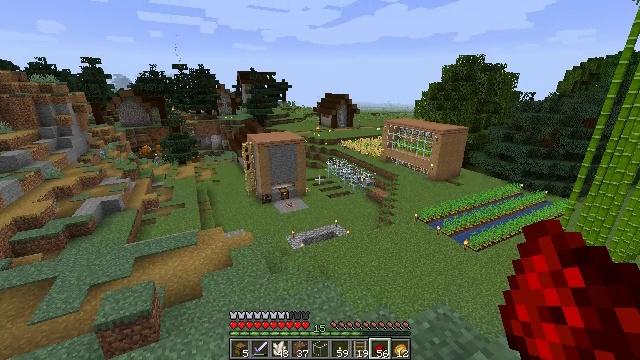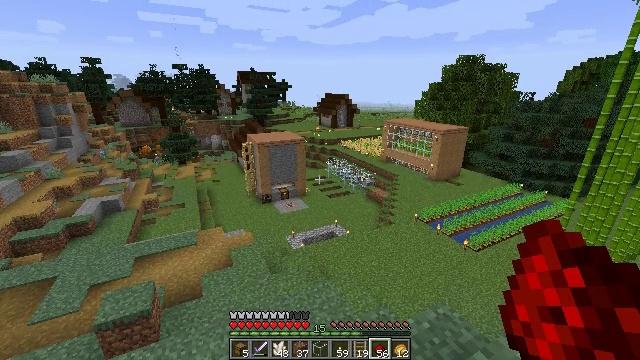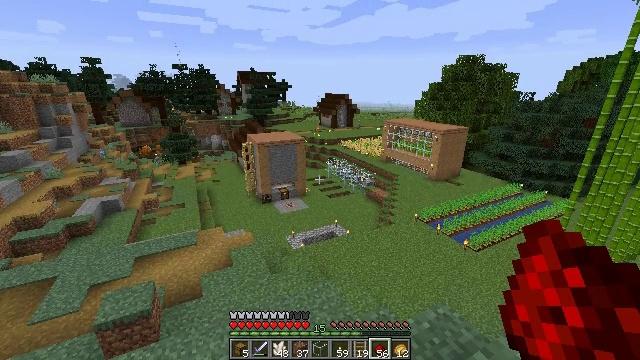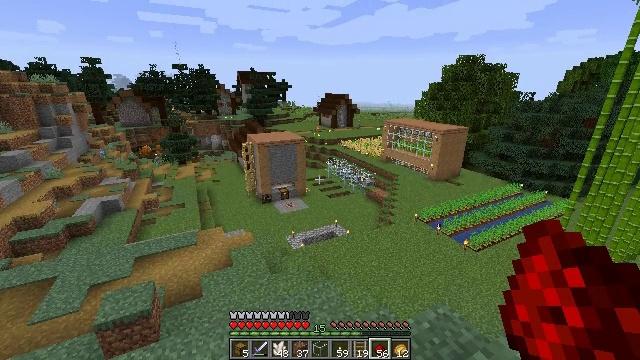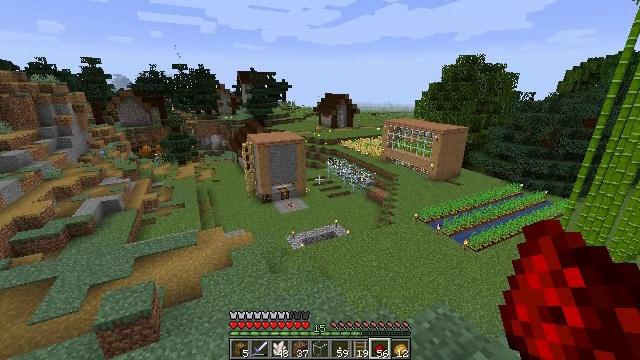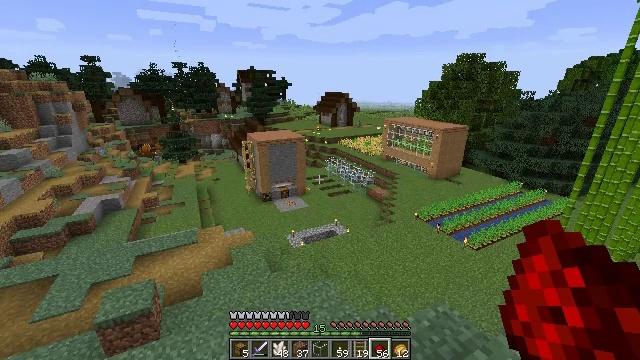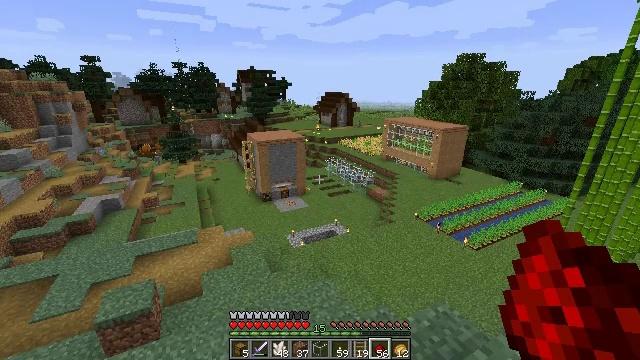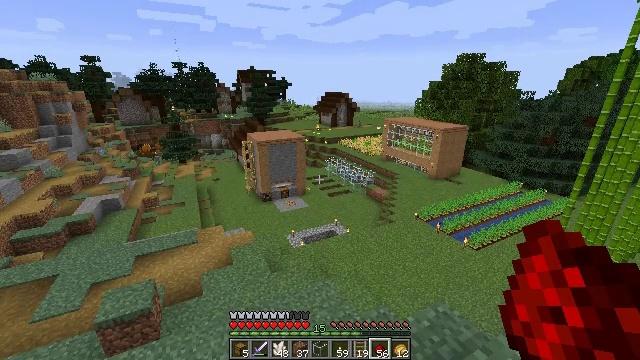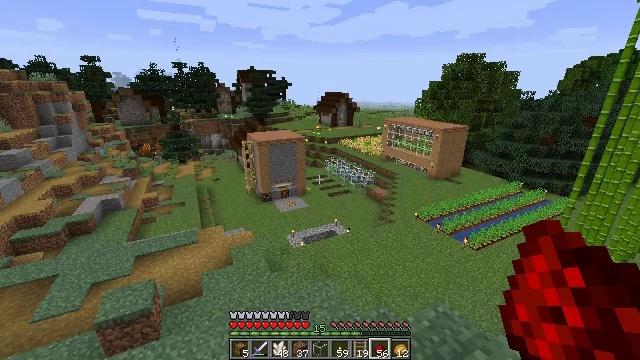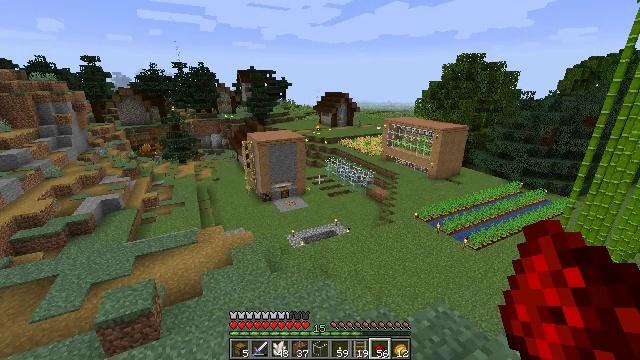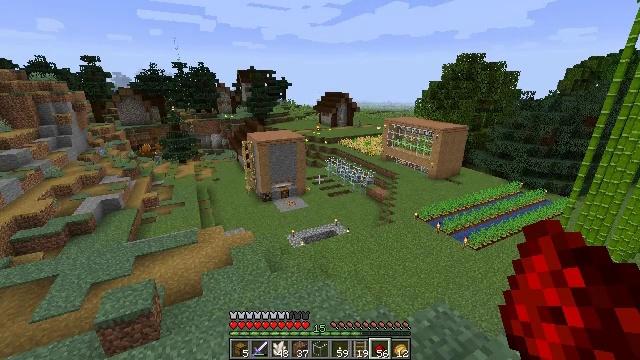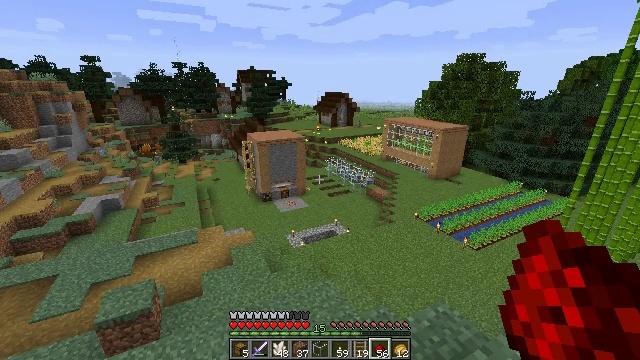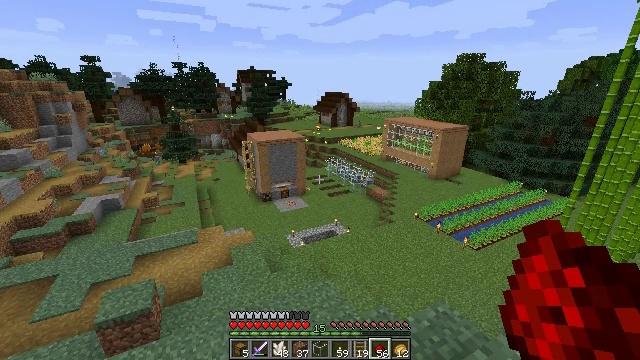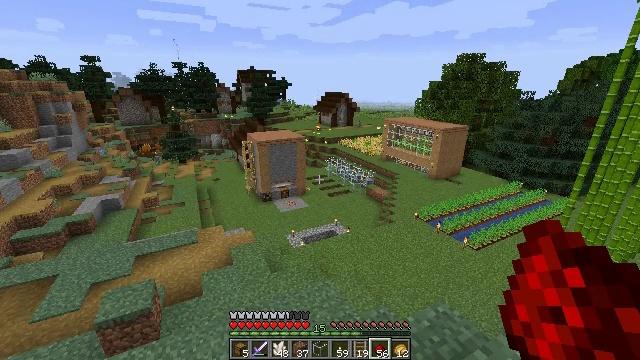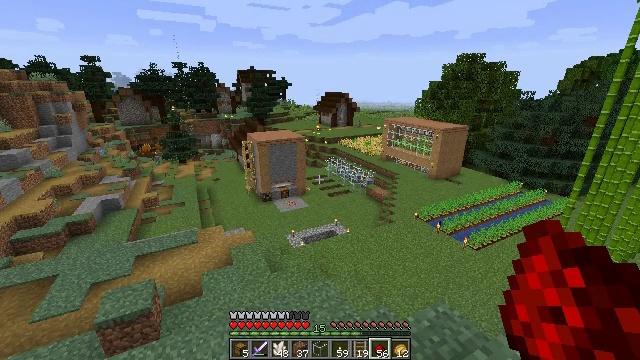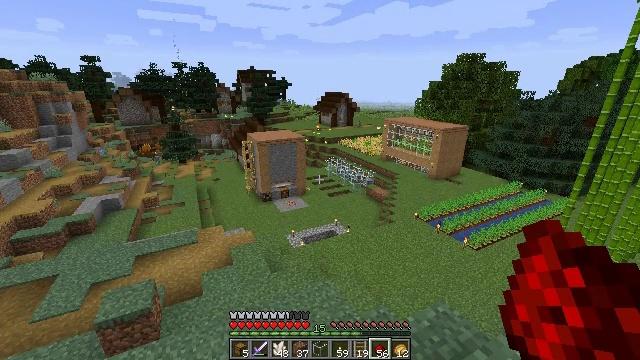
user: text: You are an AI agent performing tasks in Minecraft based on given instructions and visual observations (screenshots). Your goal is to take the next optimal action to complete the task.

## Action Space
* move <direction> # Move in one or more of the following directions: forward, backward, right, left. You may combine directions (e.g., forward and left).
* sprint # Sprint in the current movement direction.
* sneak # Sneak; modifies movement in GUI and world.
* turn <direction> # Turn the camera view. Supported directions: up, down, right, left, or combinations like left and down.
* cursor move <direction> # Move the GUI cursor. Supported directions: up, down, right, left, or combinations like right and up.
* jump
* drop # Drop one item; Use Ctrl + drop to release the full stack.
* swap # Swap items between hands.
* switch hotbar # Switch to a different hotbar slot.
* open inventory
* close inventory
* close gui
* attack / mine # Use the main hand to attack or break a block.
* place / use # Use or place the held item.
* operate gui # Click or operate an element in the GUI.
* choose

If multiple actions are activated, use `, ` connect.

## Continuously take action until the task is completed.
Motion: motion action
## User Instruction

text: Convert materials to black dye.
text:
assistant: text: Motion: no_op
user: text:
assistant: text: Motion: no_op
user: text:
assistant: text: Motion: no_op
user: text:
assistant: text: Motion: no_op
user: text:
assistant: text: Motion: no_op
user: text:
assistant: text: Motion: no_op
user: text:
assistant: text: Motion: no_op
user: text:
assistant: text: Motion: no_op
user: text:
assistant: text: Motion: no_op
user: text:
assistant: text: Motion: no_op
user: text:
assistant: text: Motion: no_op
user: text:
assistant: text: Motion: no_op
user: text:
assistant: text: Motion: no_op
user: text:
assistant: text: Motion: no_op
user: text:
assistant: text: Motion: no_op
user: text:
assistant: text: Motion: no_op
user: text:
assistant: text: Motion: no_op
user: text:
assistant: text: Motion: no_op
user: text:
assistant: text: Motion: no_op
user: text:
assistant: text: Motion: no_op
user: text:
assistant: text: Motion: no_op
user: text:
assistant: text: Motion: no_op
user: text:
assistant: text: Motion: no_op
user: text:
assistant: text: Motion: no_op
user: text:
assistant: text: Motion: no_op
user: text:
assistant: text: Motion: no_op
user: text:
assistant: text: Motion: no_op
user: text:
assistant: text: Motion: no_op
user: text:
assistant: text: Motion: no_op
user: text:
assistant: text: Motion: no_op